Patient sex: M
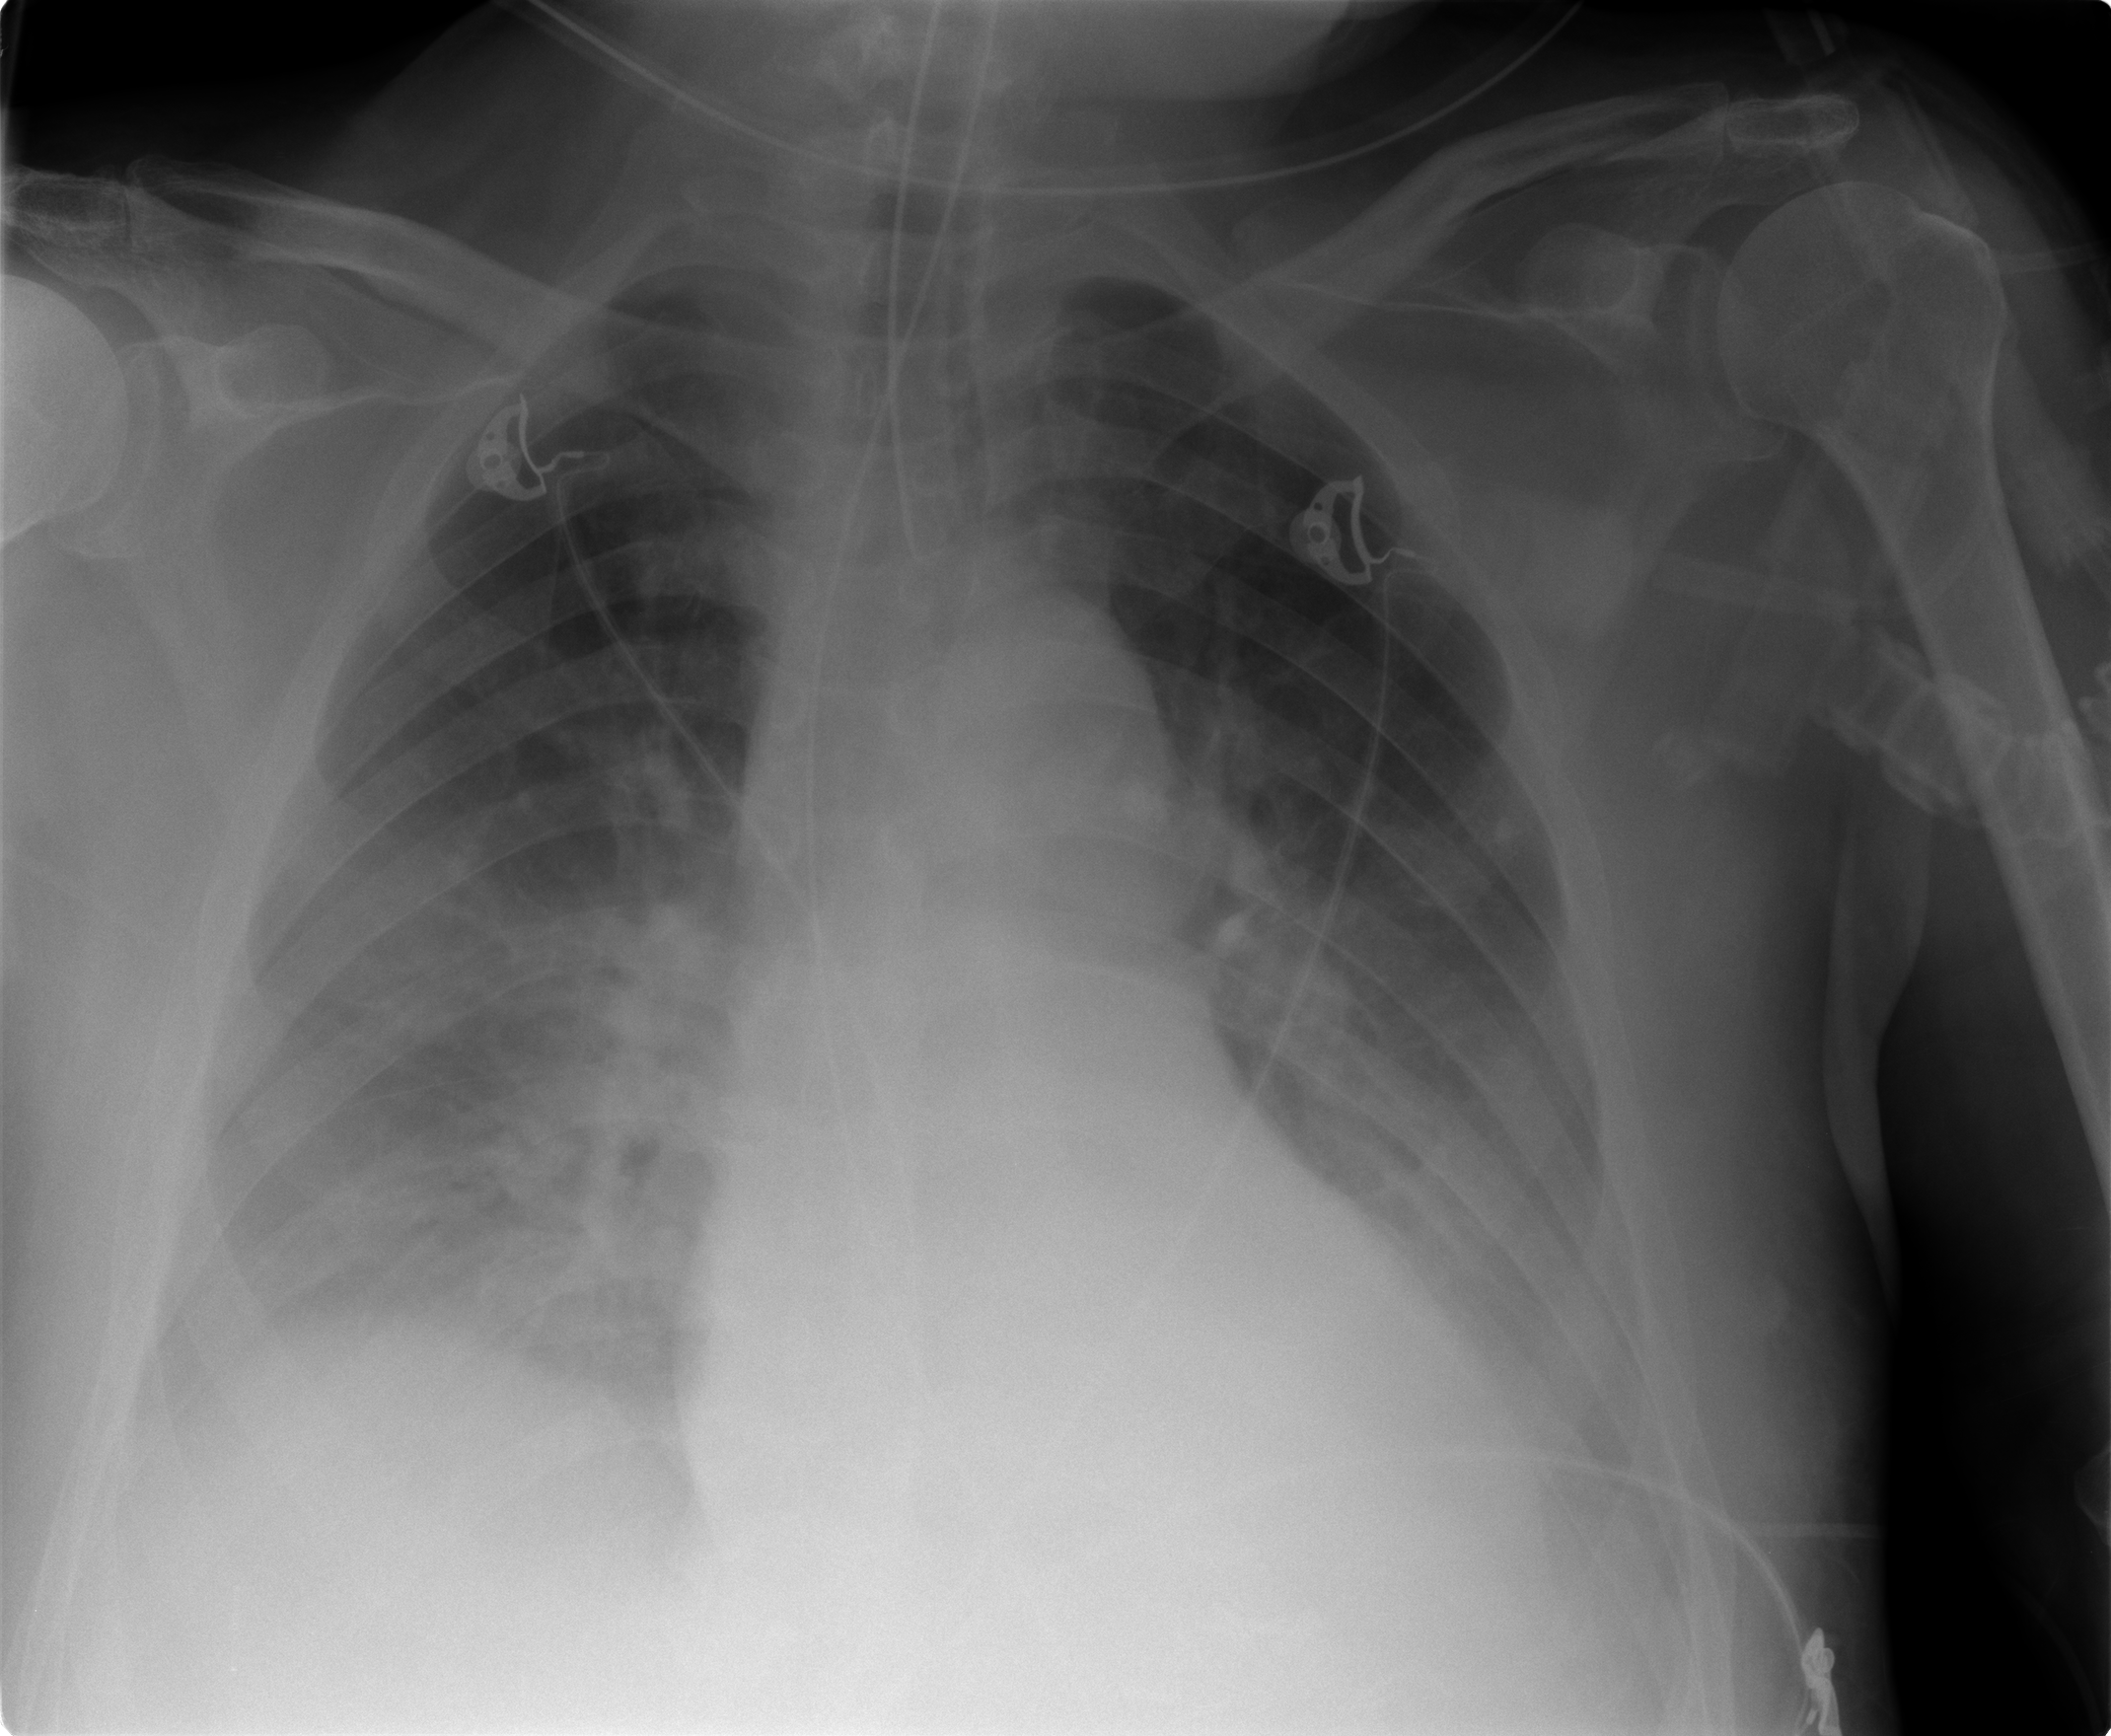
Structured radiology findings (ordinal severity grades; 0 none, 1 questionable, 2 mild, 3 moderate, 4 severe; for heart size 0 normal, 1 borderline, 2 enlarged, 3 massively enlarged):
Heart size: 0
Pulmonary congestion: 1
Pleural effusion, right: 2
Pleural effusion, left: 2
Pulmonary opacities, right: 2
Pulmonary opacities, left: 2
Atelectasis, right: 2
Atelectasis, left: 2